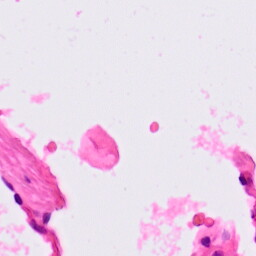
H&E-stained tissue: Lung